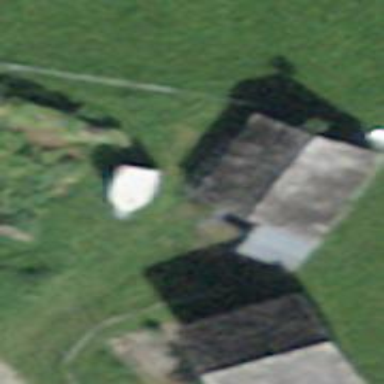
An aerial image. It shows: Stable.